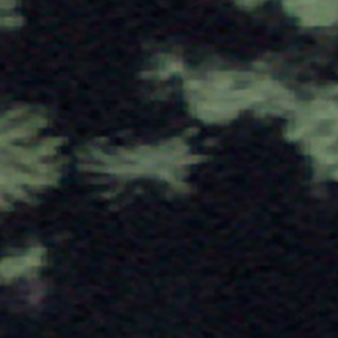
Label: other